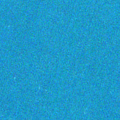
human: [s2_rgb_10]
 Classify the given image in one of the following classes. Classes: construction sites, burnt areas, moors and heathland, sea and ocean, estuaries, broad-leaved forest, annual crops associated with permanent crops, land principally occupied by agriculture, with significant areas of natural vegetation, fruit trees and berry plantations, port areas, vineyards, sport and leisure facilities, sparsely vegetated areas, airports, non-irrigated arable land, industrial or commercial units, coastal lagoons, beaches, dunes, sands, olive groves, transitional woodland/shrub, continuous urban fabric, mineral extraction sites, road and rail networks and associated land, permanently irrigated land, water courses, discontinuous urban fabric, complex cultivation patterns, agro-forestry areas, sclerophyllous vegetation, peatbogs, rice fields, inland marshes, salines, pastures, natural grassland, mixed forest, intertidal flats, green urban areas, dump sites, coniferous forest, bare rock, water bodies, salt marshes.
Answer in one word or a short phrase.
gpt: sea and ocean